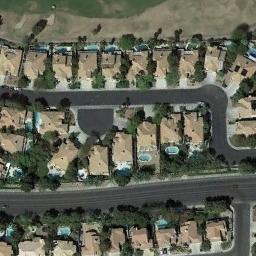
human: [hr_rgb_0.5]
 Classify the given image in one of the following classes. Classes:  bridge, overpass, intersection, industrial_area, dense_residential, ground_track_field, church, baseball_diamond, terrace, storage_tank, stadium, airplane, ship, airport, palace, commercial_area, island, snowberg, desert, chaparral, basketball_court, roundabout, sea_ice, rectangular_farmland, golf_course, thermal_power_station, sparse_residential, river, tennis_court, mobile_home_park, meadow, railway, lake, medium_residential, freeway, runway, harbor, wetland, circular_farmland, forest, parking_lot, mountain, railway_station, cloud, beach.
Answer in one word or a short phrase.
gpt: dense_residential